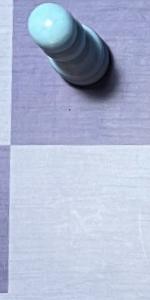
Label: Empty